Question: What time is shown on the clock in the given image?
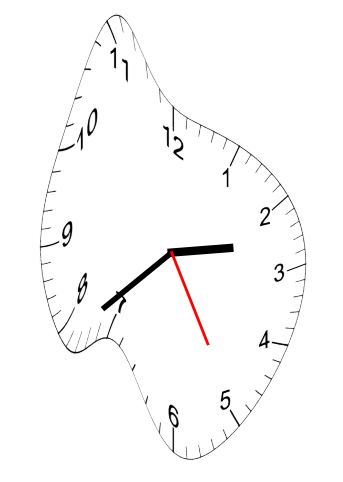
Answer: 02:38:25